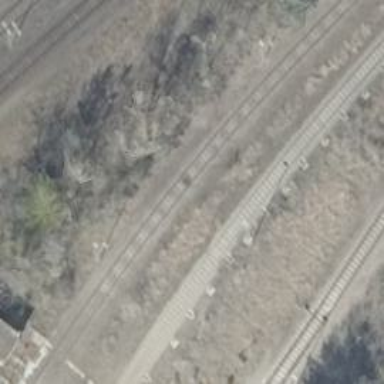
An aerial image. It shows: Railway yard.